Question: I've created a report based on this query:
'''
SELECT sum(IIF(foo=True, 1, 0)), sum(IIF(bar=True, 1, 0)) from xy;
'''
So I get the following result:
'''
+---------+---------+----------+
| Foo | Bar | ... |
+---------+---------+----------+
| Value 1 | Value 2 | ... |
+---------+---------+----------+
'''
And then I generate a report from that result:

My question is; how do I order the values in ascending or descending order?
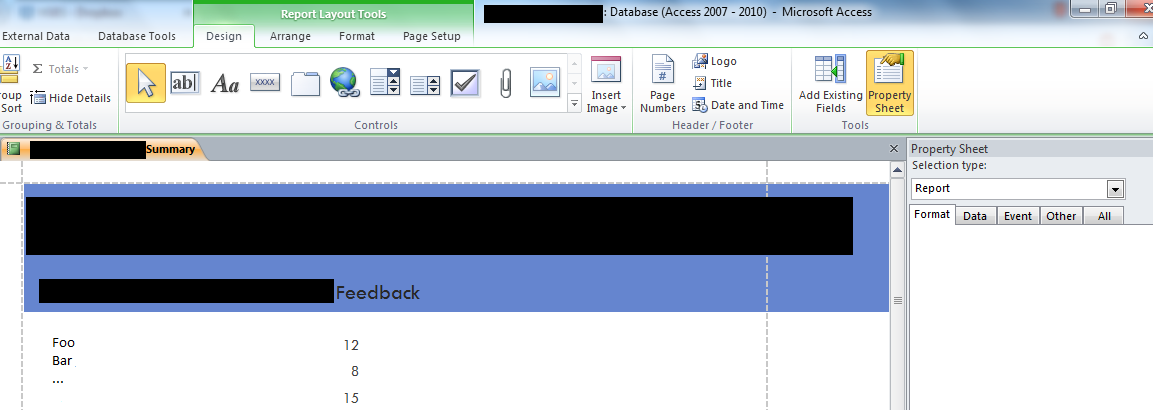
Answer: One does not normally "sort" (i.e., change the order of) in a report. Controls are bound to fields, and controls (usually) have a fixed location in the report layout.
I you want to do something more like this instead:
Create a query that puts the sums into rows instead of columns...
'''
SELECT "foo" AS Item, SUM(IIf(foo = True, 1, 0)) AS Total FROM xy
UNION ALL
SELECT "bar" AS Item, SUM(IIf(bar = True, 1, 0)) AS Total FROM xy
'''
...and then use the resulting ...
'''
Item Total
---- -----
foo 12
bar 8
'''
...in a report. You can sort the rows in the usual way, i.e., via the "Group and Sort" button on the "Design" tab.